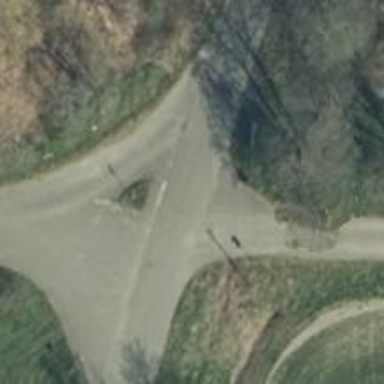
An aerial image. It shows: Unclassified road with asphalt surface.